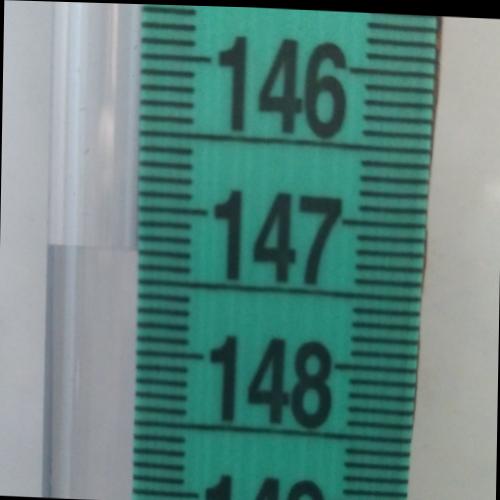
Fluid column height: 147.3 cm